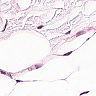
Metastatic tissue present: no